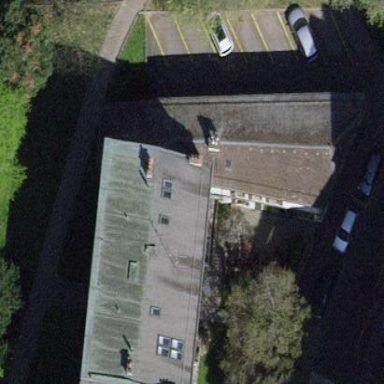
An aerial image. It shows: Hipped-roof building with apartments.